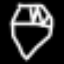
Label: diamond